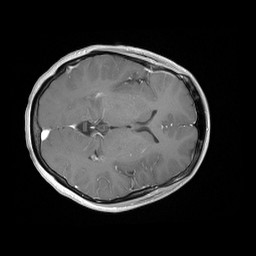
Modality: T1w
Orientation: axial
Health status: ill
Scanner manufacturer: siemens
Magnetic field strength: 3 T
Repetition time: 0.4 s
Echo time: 0.00272 s